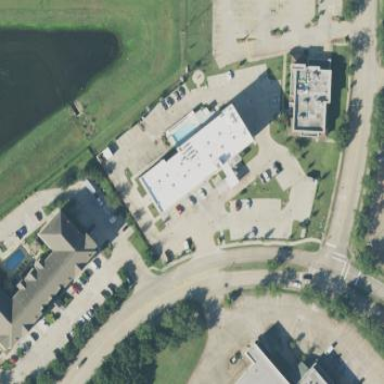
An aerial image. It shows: Hotel building.